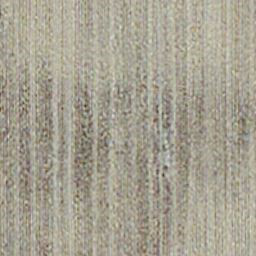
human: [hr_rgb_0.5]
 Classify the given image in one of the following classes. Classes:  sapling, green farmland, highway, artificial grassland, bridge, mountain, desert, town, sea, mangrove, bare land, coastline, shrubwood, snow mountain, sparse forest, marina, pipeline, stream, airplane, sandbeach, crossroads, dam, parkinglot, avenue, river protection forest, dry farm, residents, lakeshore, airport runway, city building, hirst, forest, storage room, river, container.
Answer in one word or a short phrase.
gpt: dry farm